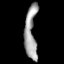
Tissue: lung
Cell type: Epithelial cells
Senescence score: 0.2143
Nuclear area (px): 630
Mean DAPI intensity: 158.349